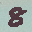
Label: 8